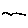
Label: bird